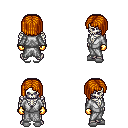
a pixel art fantasy rpg character, male body template, skeleton, white robe, teal pants, dark blonde pageboy hairstyle, gold gloves, white slippers, four views (front, back, left, right), 2x2 character sprite sheet, small pixel art, hard edges, no anti-aliasing